Question: I have a site where when there isn't enough content the footer moves up and doesn't stick to the bottom. Im trying to figure out how to make the div between the footer and the header stretch to the available space in order for the footer to remain at the bottom and not look like this:

I've tried setting my heights to 100% it but does not work.
HTML:
'''
<div id="wrapper">
<div id="body_div">
<section id="main_section">
</section>
<aside id="sidebar">
</aside>
</div>
<footer id="footer">
&copy; Copyright by SimKessy
</footer>
</div>
'''
CSS:
'''
body{
width: 100%; /*always specify this when using flexBox*/
height:100%;
display: -webkit-box;
display: -moz-box;
display: box;
text-align:center;
-webkit-box-pack:center; /*way of centering the website*/
-moz-box-pack:center;
box-pack:center;
background:url('images/bg/bg9.jpg') no-repeat center center fixed;
-webkit-background-size: cover;
-moz-background-size: cover;
background-size: cover;
}
#wrapper{
max-width: 850px;
display: -moz-box;
display: -webkit-box; /*means this is a box with children inside*/
-moz-box-orient:vertical;
-moz-box-flex:1;
-webkit-box-orient:vertical;
-webkit-box-flex: 1; /*allows site to grow or shrink 1 = flex 0 = statix*/
background: rgba(0,0,0,0.7);
height:100%;
z-index: 1;
}
#body_div{
display: -webkit-box;
-webkit-box-orient:horizontal;
display: -moz-box;
-moz-box-orient:horizontal;
color:#000000;
margin-top: 190px;
height: 100%;
}
#main_section{
/* border:1px solid blue;*/
-webkit-box-flex: 1;
-moz-box-flex:1;
margin: 20px;
padding: 0px;
height:100%;
width: 100%;
}
'''
This is my site <URL>
You can see what I mean when you go to widescreen mode using the side menu.
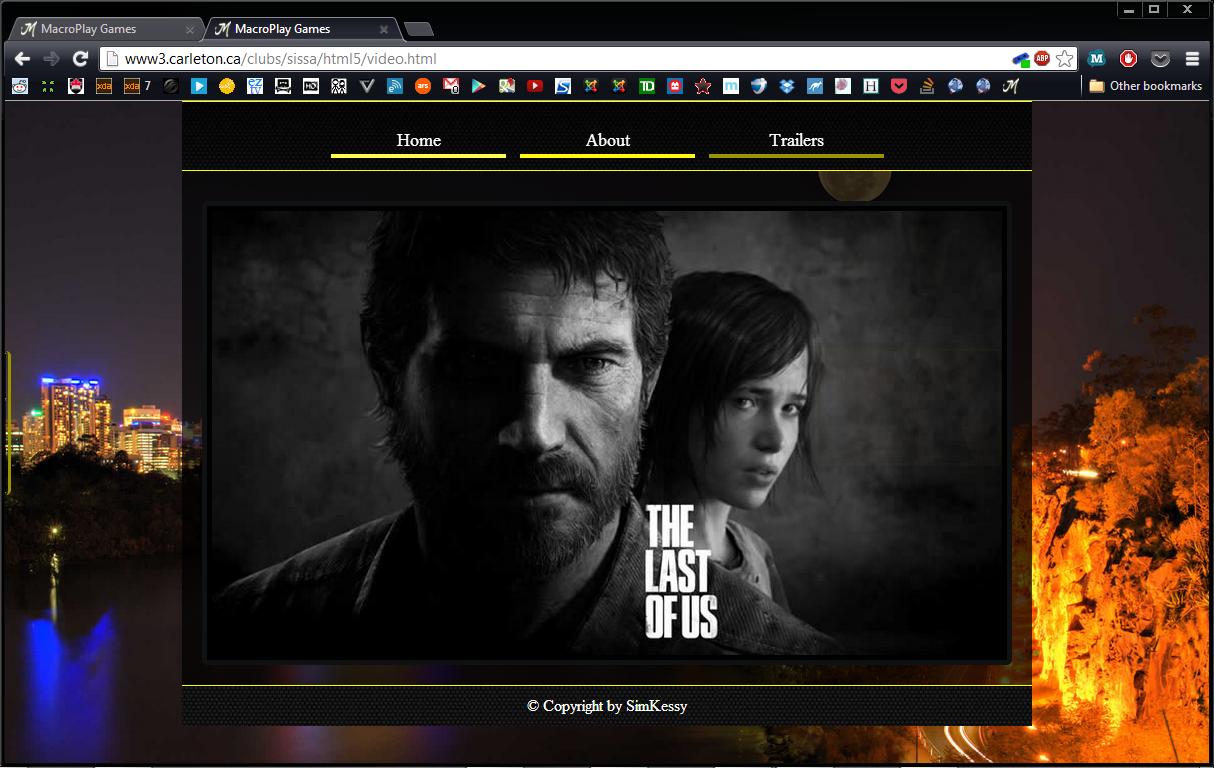
Answer: You're actually really close to the answer. However, you cannot simply set only the '#wrapper' div to 100% height. You should include this line:
'''
html, body, #wrapper {
width:100%;
height:100%;
}
'''
Currently, the issue is that the 'wrapper' div has no clue what is 100%. It needs a parent with a defined height, which comes from the 'html' and 'body' elements.
As for the sticky footer, just use absolute positioning and set 'bottom:0px;'. Don't use a 3rd party API for this; using 'position:absolute' is a ridiculously easy fix, and adding a 3rd party API will just slow down your site.